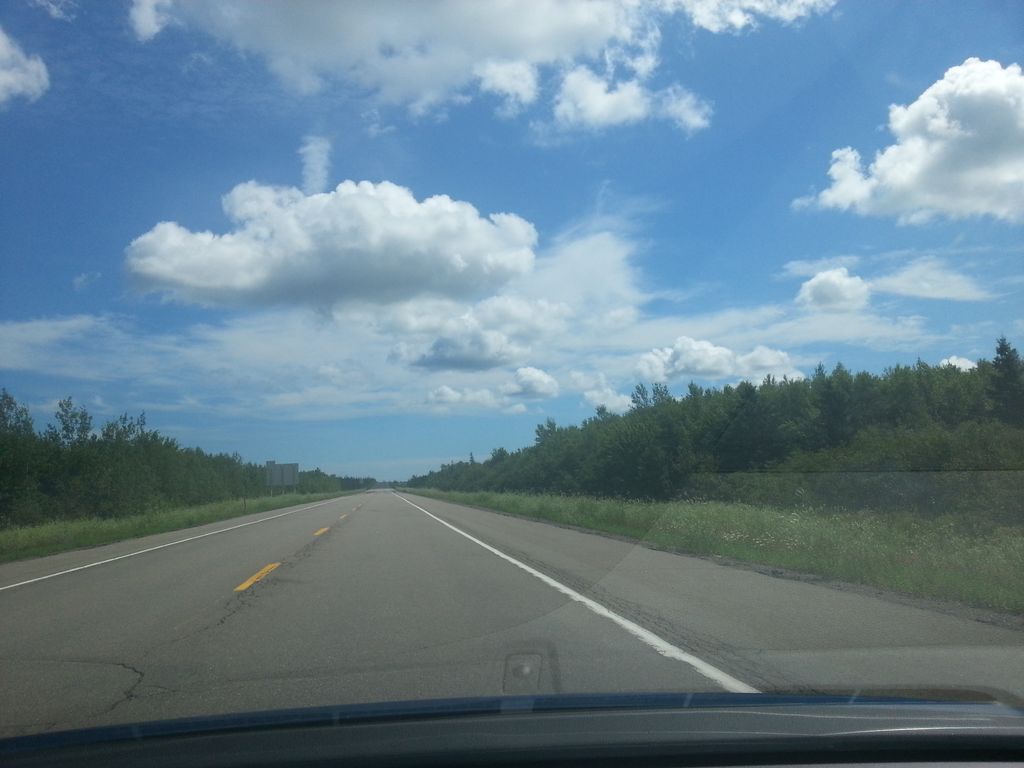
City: charlottetown